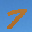
Label: 7